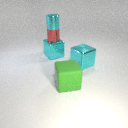
large cyan metal cube below small cyan metal cylinder